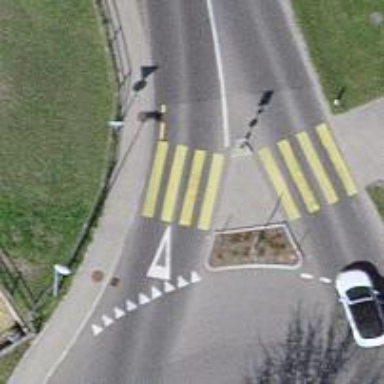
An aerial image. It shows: Footway with asphalt surface and crossing.